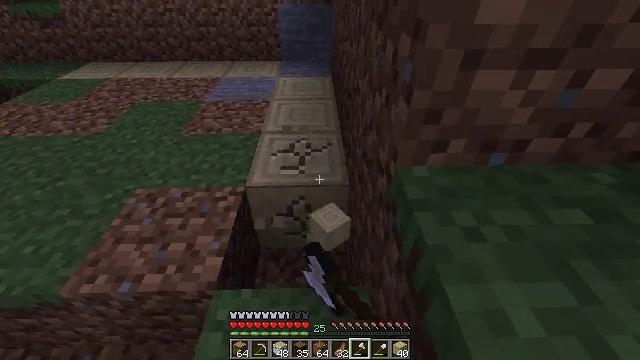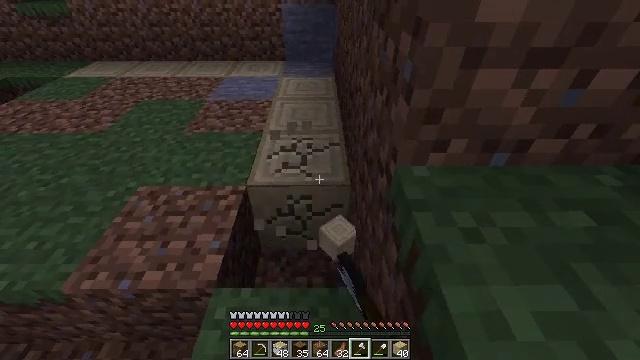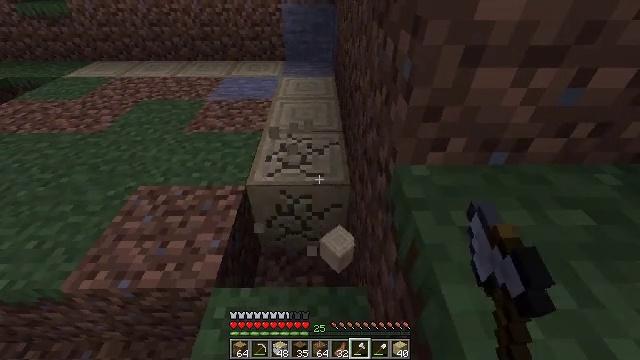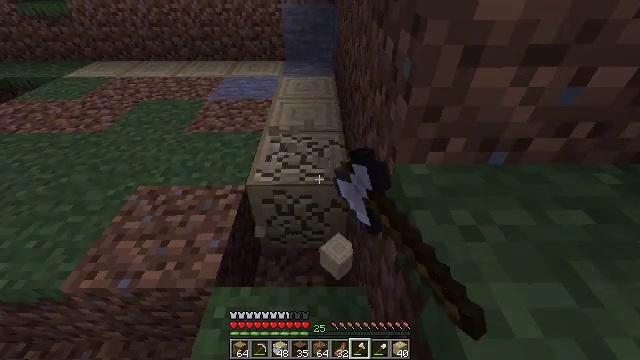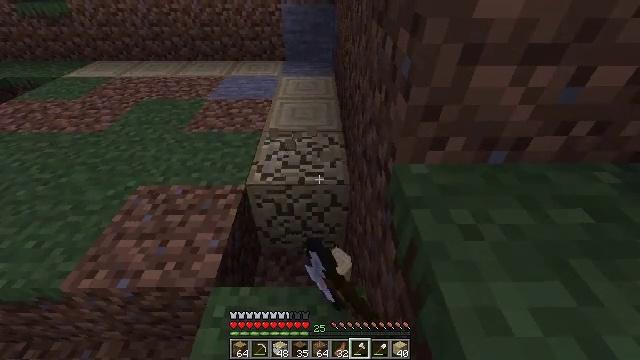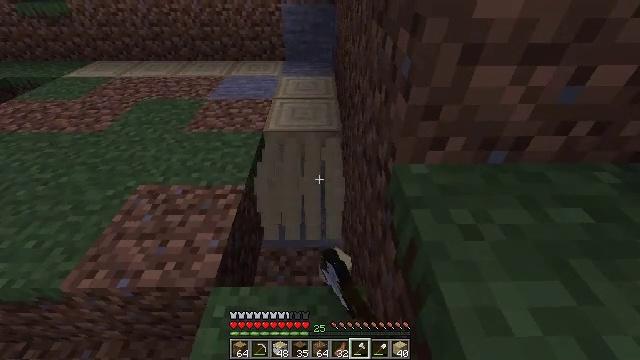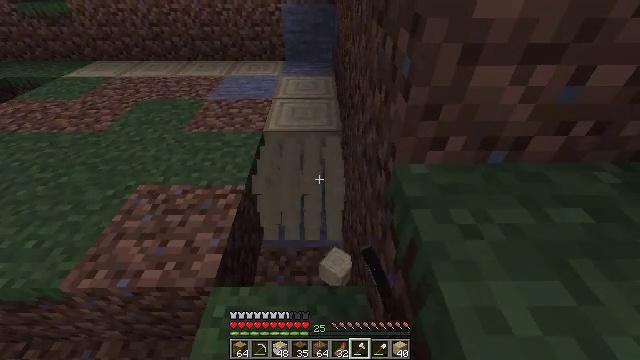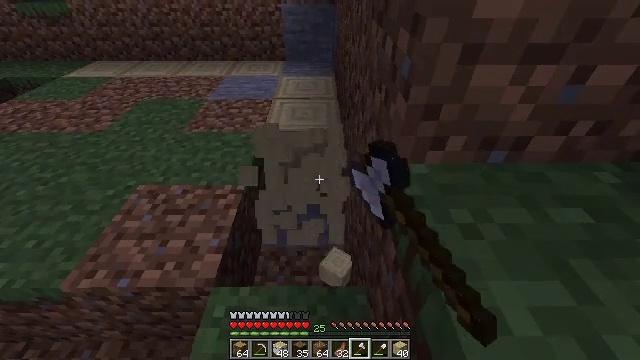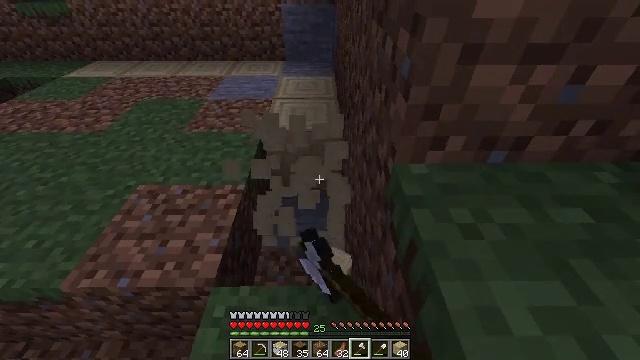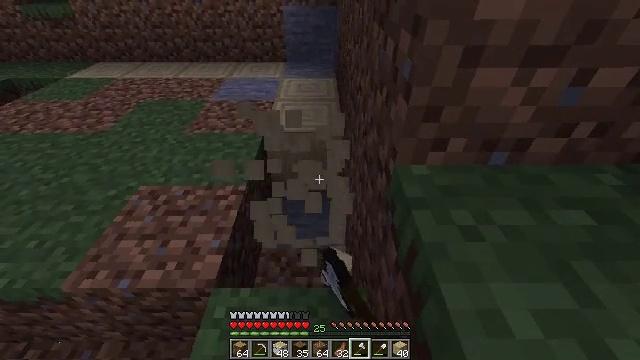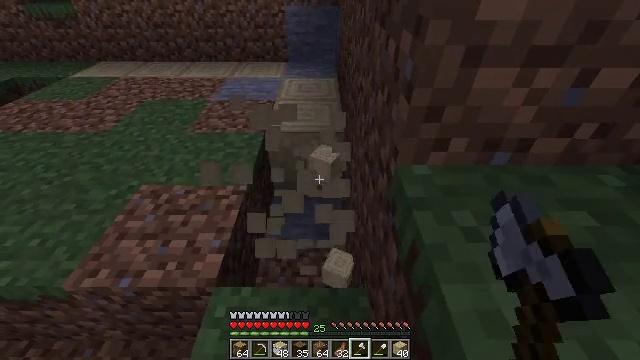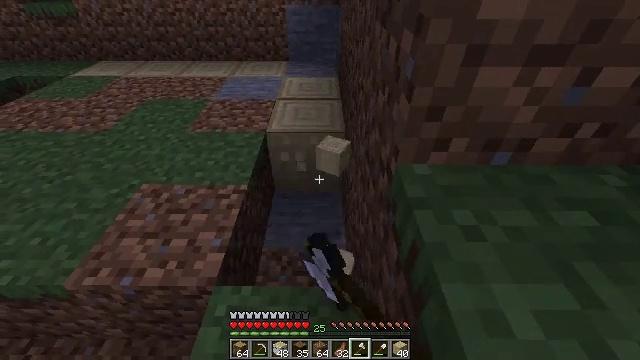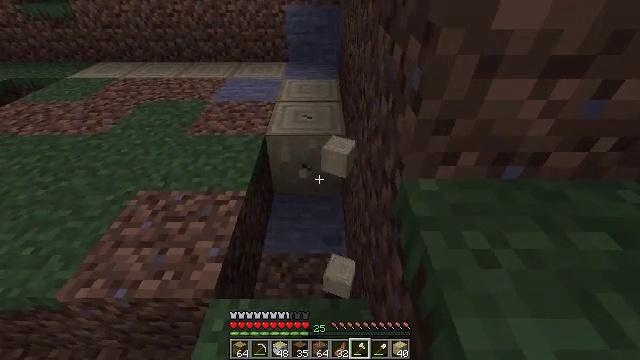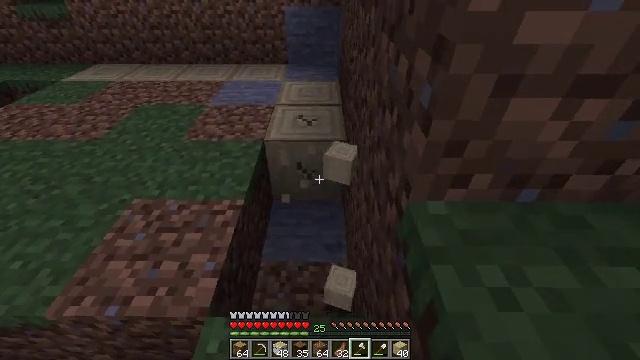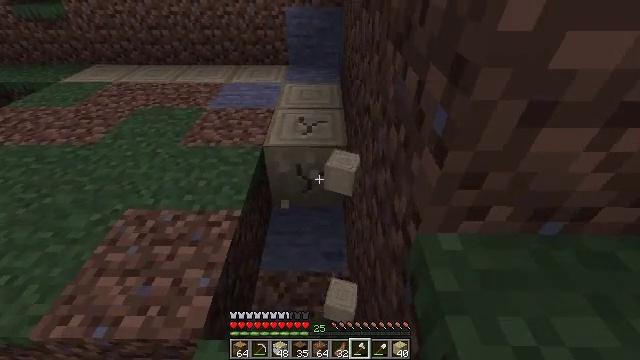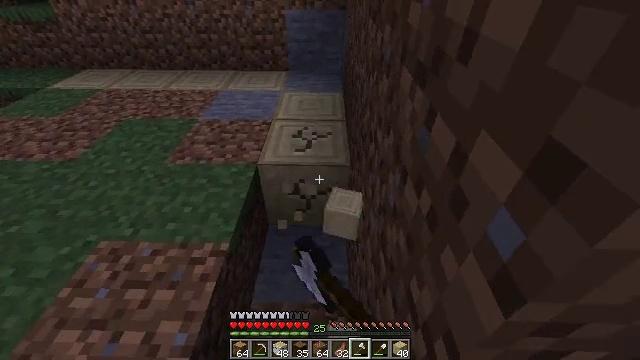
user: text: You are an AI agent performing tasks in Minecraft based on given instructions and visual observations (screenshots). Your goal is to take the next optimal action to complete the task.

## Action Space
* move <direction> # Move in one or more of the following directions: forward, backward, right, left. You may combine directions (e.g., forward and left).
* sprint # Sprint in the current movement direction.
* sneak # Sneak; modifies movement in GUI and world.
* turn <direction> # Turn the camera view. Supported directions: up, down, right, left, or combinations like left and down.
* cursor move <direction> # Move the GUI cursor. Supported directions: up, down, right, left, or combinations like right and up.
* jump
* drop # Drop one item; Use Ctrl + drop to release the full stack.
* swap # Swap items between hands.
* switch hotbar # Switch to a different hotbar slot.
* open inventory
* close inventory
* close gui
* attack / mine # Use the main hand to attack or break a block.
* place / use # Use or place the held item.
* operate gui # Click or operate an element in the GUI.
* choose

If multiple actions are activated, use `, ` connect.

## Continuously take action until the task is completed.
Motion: motion action
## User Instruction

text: Gather the stripped birch log from the tree.
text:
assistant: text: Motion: attack / mine
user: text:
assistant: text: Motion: attack / mine
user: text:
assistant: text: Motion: attack / mine
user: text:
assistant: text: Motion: attack / mine
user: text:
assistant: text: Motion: attack / mine
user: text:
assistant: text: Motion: attack / mine
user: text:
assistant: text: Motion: attack / mine
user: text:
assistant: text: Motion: attack / mine
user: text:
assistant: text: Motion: attack / mine
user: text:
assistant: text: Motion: attack / mine
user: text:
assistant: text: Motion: attack / mine
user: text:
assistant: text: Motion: move forward, attack / mine
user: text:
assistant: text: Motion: move forward, attack / mine
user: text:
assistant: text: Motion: move forward, attack / mine
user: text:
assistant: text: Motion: move forward, attack / mine
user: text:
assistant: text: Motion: attack / mine
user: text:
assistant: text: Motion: attack / mine
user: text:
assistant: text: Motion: attack / mine
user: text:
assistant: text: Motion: attack / mine
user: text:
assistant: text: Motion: attack / mine
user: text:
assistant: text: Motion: attack / mine
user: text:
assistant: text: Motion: attack / mine
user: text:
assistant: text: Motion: attack / mine
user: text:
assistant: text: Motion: attack / mine
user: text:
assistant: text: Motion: attack / mine
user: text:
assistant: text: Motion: move forward, attack / mine
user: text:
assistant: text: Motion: move forward, turn left, attack / mine
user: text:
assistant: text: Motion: turn left, attack / mine
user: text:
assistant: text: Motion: attack / mine
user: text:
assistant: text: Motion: turn up, attack / mine